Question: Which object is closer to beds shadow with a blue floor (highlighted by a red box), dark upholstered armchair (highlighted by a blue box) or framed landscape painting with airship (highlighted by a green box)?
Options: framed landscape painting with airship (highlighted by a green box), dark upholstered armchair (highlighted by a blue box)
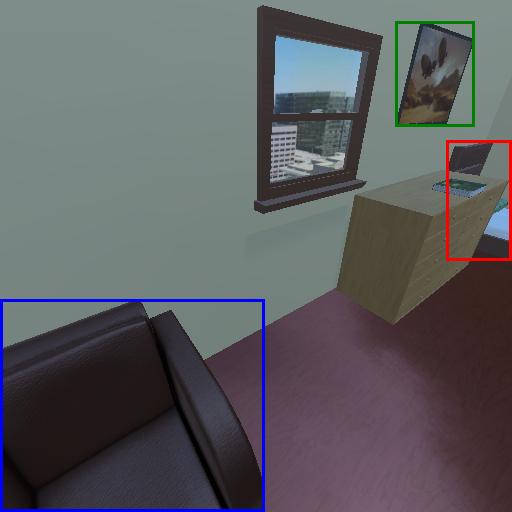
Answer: framed landscape painting with airship (highlighted by a green box)